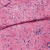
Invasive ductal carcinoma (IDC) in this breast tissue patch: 0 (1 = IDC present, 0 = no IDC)